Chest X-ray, PA view. Patient: 26 years old, sex M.
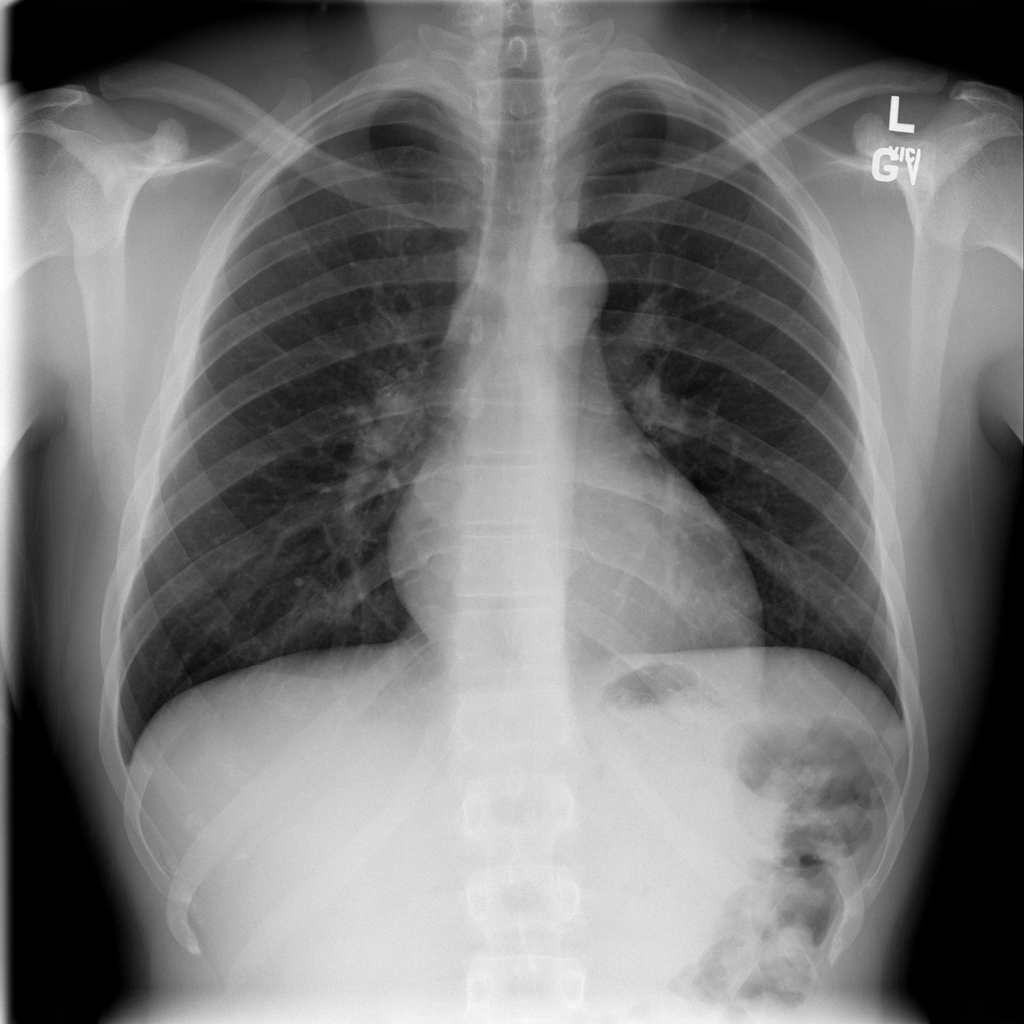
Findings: No Finding